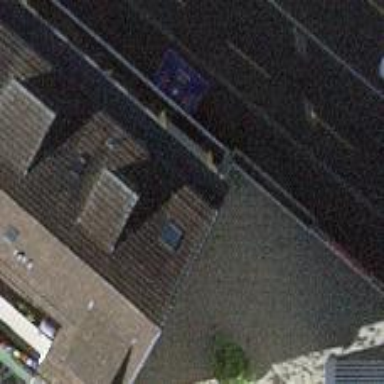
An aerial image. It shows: Cafe.